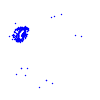
Particle: electron